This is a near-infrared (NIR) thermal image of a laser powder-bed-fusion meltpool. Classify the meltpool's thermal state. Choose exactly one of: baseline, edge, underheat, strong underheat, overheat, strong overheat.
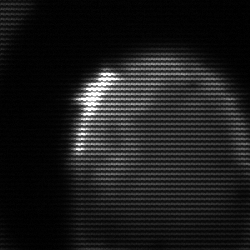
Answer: edge